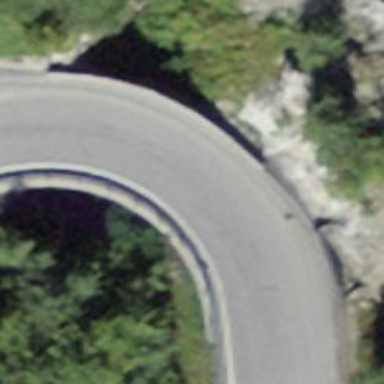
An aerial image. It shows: Unclassified road with asphalt surface running over bridge.